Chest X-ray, AP view. Patient: 5 years old, sex F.
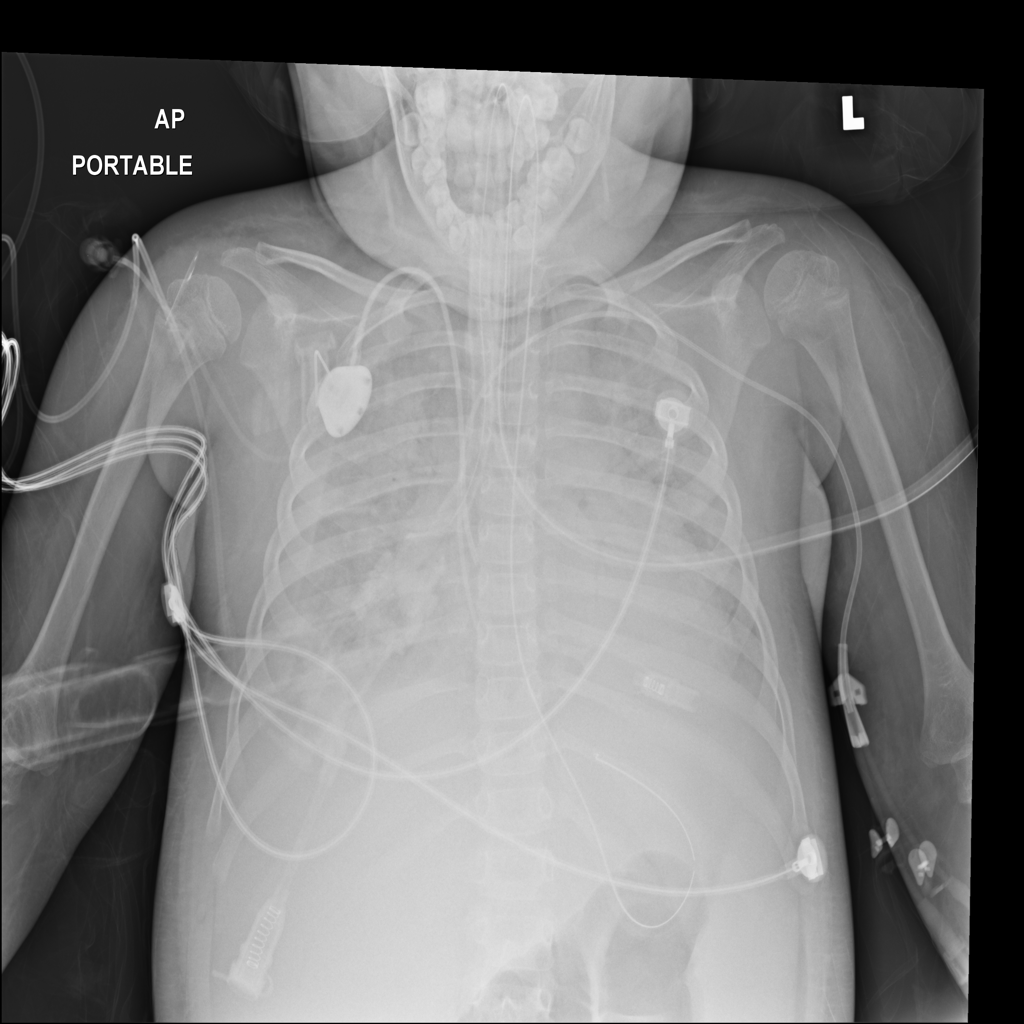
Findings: Atelectasis, Consolidation, Effusion